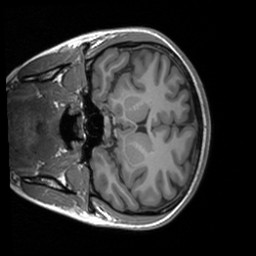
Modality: T1w
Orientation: coronal
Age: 21
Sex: female
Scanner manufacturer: siemens
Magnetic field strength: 3 T
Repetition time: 1.9 s
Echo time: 0.00226 s